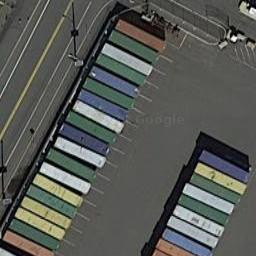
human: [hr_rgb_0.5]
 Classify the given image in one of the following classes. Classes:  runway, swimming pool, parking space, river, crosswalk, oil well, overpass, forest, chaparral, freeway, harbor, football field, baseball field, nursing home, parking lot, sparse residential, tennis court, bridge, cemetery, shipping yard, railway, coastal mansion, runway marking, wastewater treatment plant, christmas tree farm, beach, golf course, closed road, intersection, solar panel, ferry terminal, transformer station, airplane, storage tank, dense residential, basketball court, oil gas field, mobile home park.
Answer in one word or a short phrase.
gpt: shipping yard